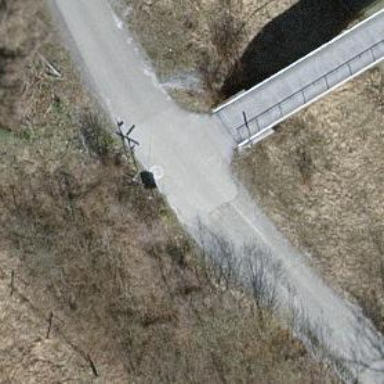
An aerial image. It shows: Guidepost providing information.